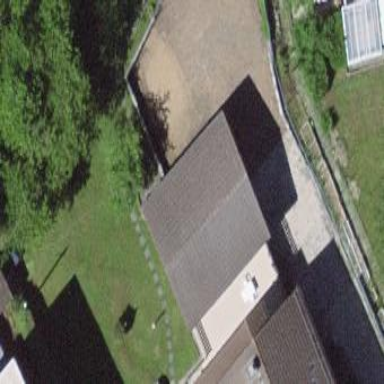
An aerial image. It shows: Garage.